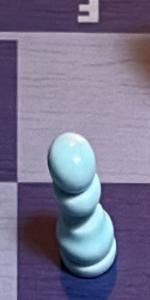
Label: Pawn_White